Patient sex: M
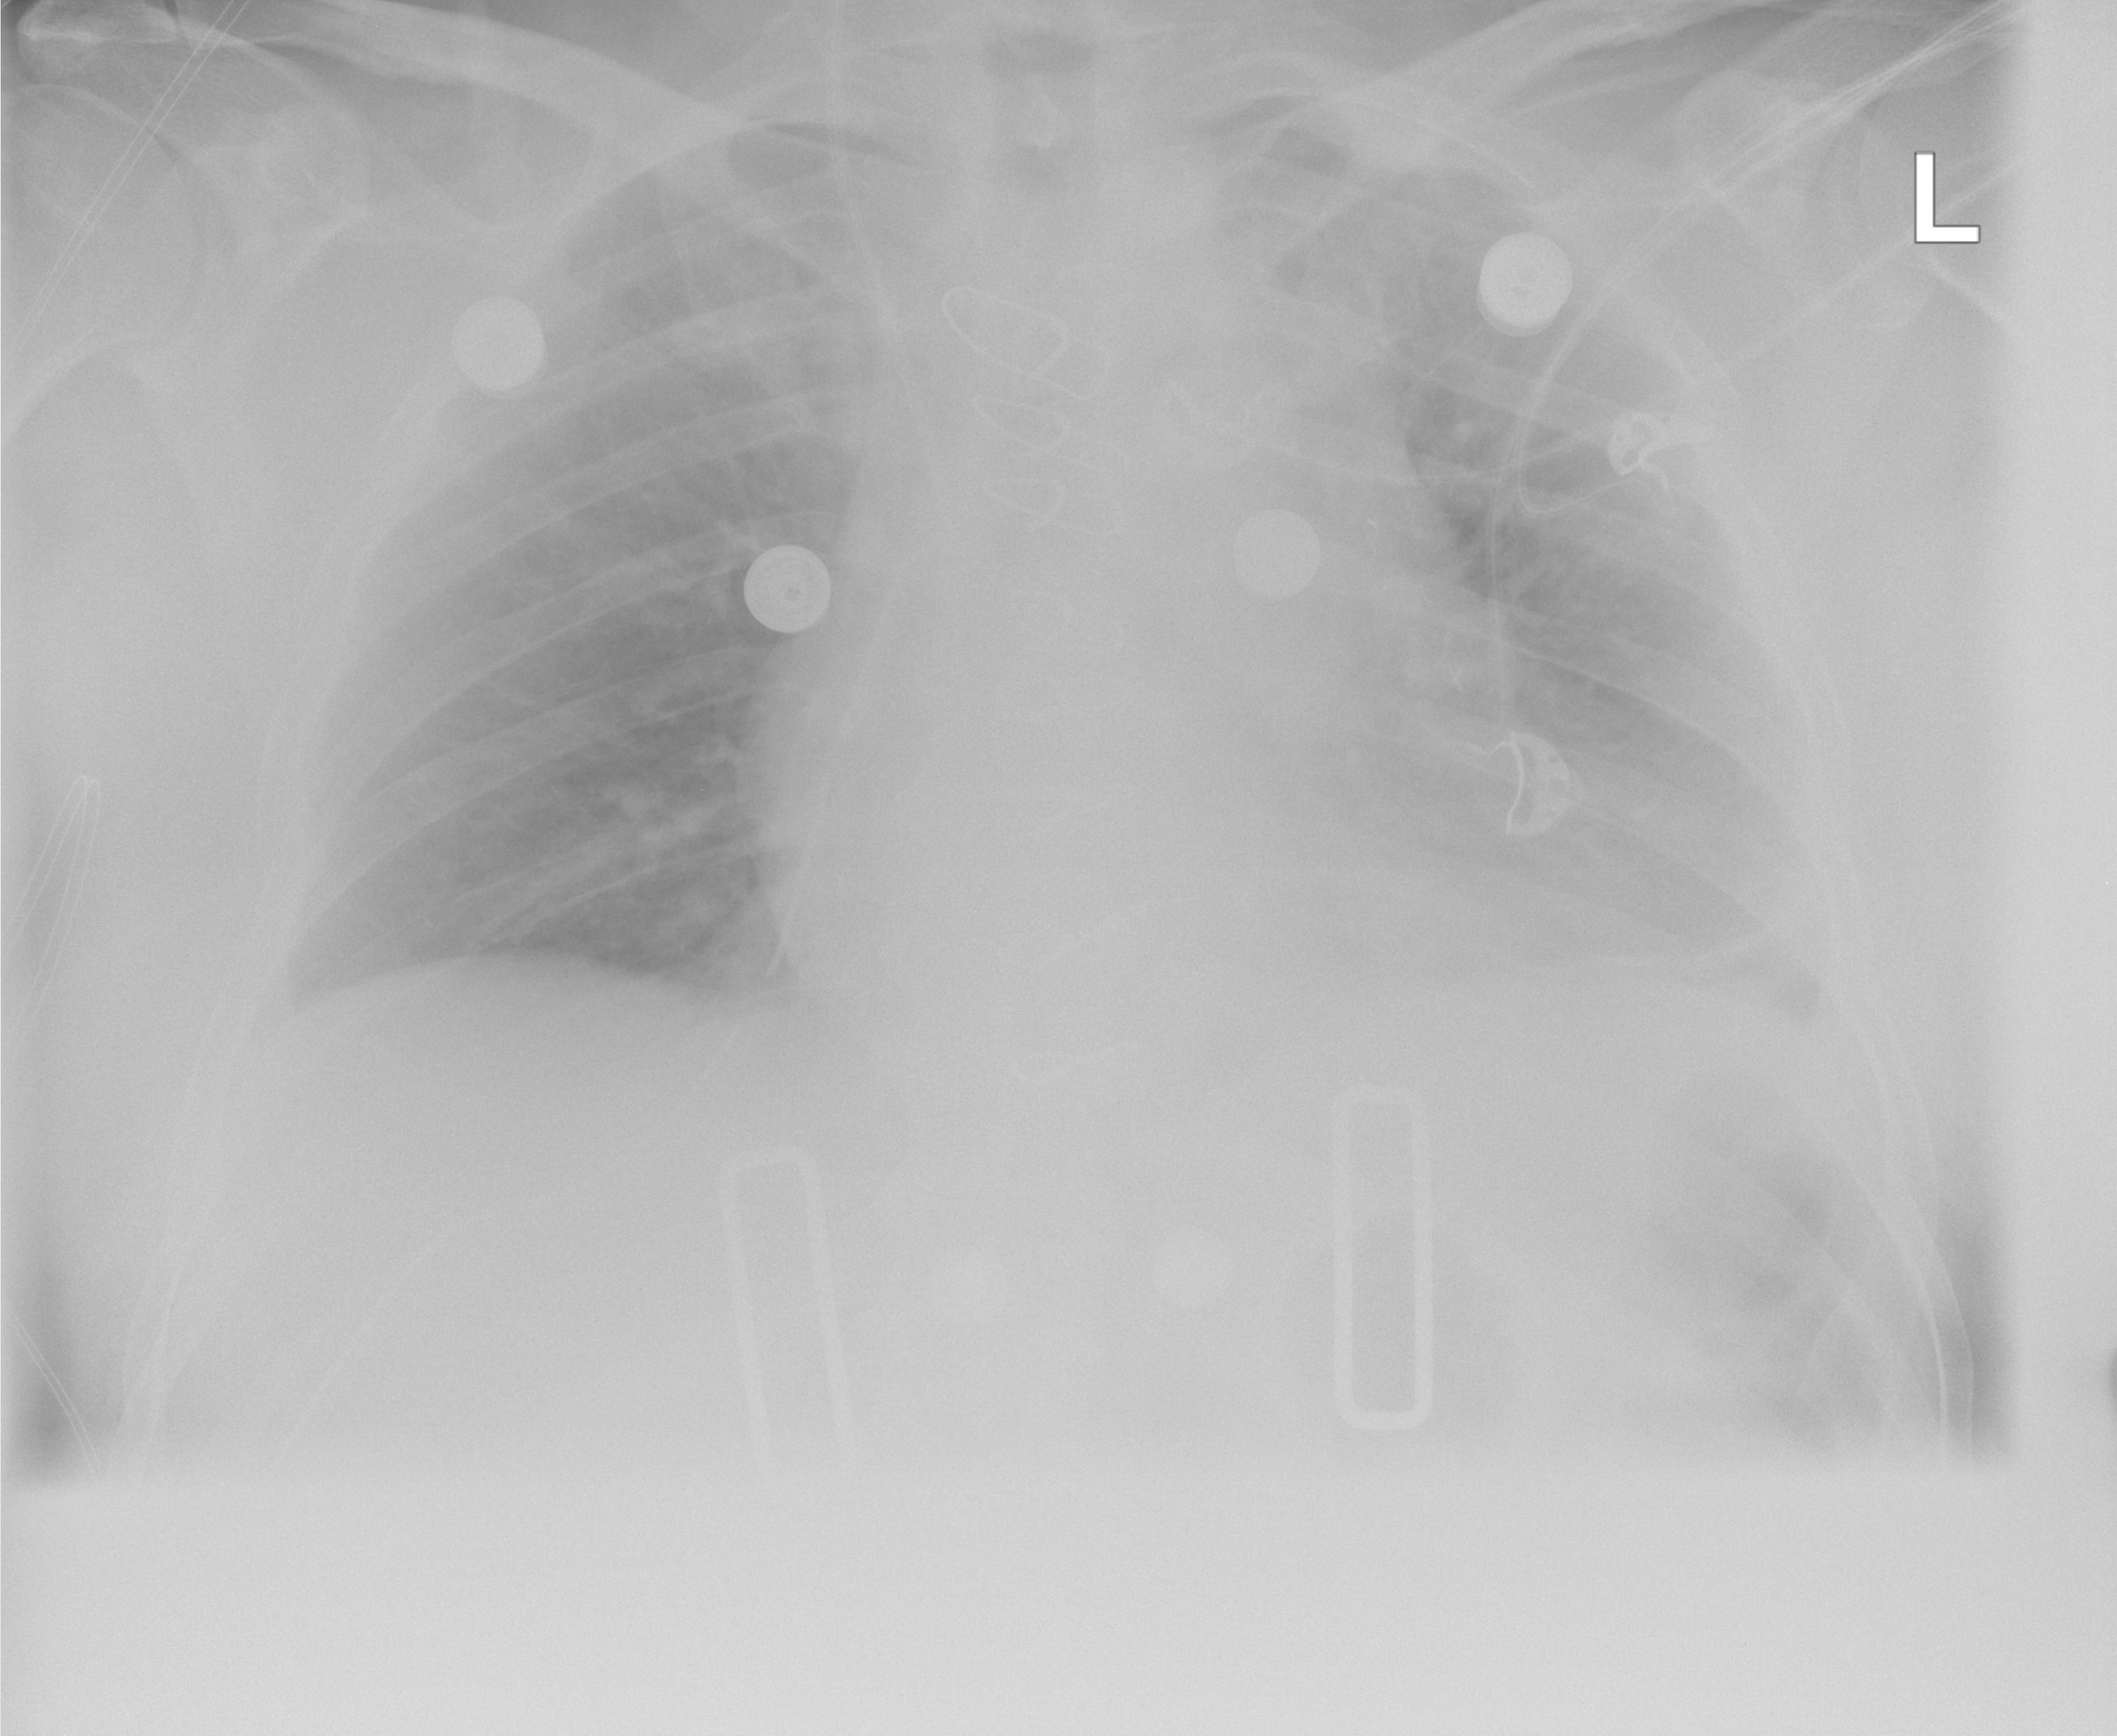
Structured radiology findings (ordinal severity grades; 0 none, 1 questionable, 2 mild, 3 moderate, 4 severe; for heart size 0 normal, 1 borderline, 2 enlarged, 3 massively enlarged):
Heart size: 2
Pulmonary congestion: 0
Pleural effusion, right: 0
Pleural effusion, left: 2
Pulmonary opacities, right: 0
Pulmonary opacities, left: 0
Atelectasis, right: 0
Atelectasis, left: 2